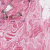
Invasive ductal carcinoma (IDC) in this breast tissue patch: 0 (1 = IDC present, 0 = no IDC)